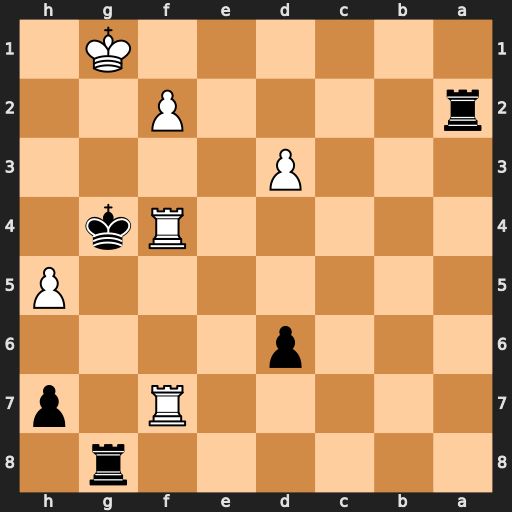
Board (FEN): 6r1/5R1p/3p4/7P/5Rk1/3P4/r4P2/6K1
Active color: b
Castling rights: -
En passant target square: -
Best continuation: Kh3+ Kf1 Rg1+ Kxg1 Ra1#